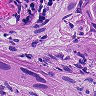
Metastatic tissue present: yes